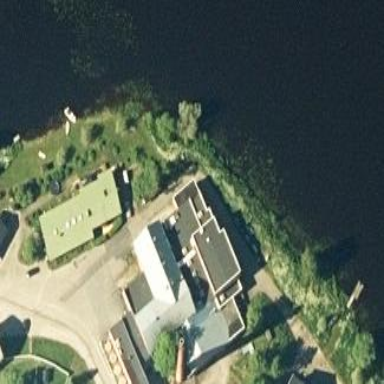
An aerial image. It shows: Industrial building.